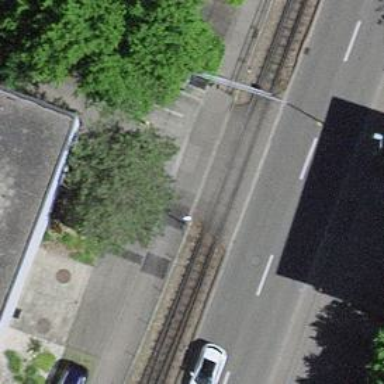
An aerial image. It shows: Level crossing along the railway.